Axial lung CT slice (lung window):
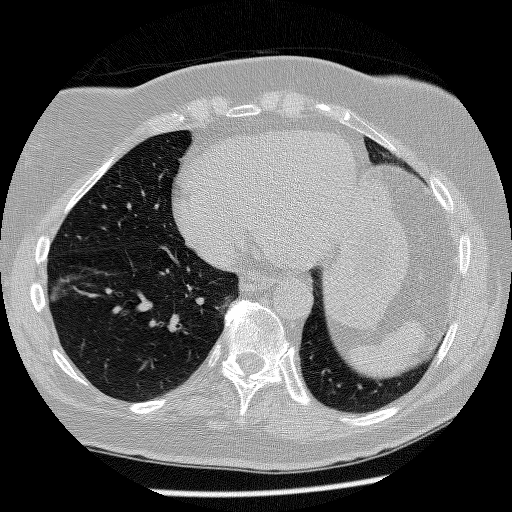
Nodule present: no